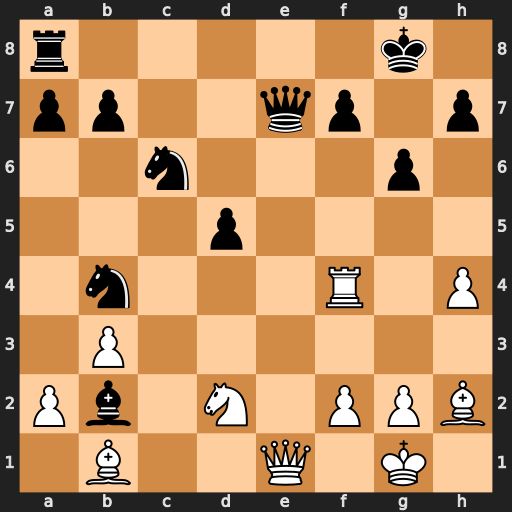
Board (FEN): r5k1/pp2qp1p/2n3p1/3p4/1n3R1P/1P6/Pb1N1PPB/1B2Q1K1
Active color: w
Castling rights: -
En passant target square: -
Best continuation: Qxe7 Nxe7 Rxb4